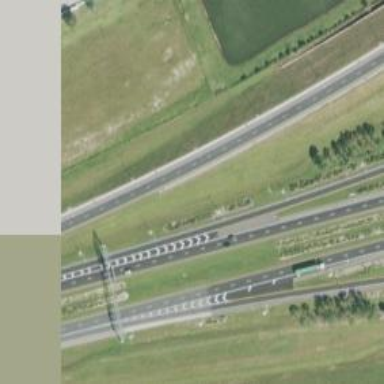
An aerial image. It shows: Motorway link road with diamond junction.